Question: In outlook 2010 (Windows 7), for some html email, I can see the "View in Browser" action directly like below

While for some html emails, I can't see this directly, I have to select it from menu
Do you know which part of the html triggered this ?
Reason behind it is to make sure people using outlook 2010 have chance to see better email.
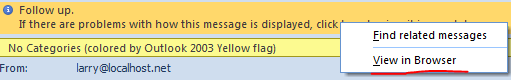
Answer: Add this line of HTML at the bottom of the document before the closing body tag.
'''
<span style="padding: 0px;"></span>
'''